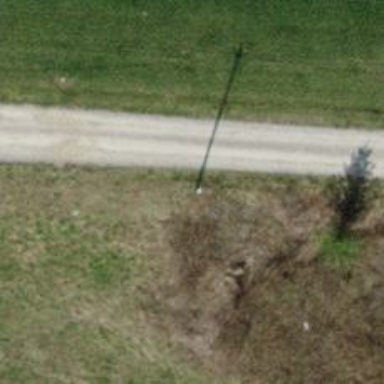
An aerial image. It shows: Straight power pole managing the electricity lines.